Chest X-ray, PA view. Patient: 33 years old, sex M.
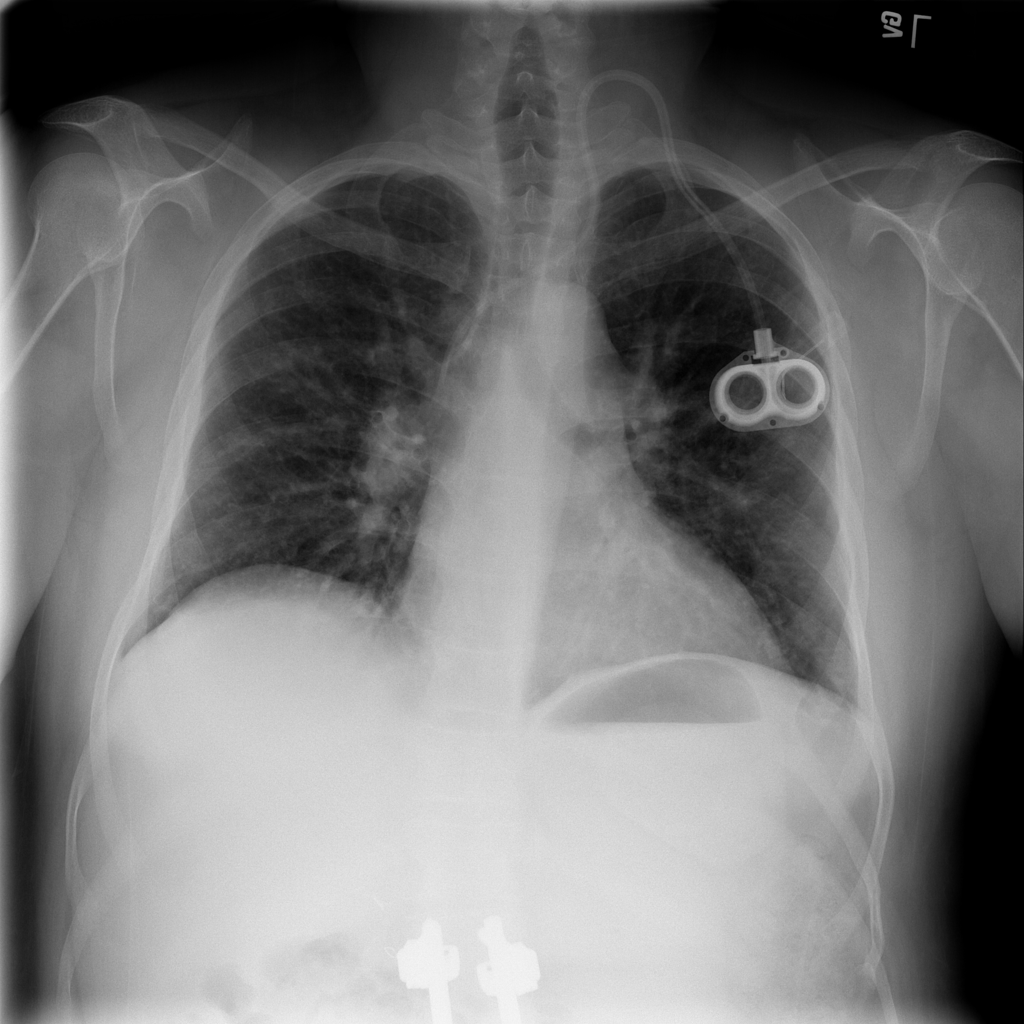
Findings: No Finding